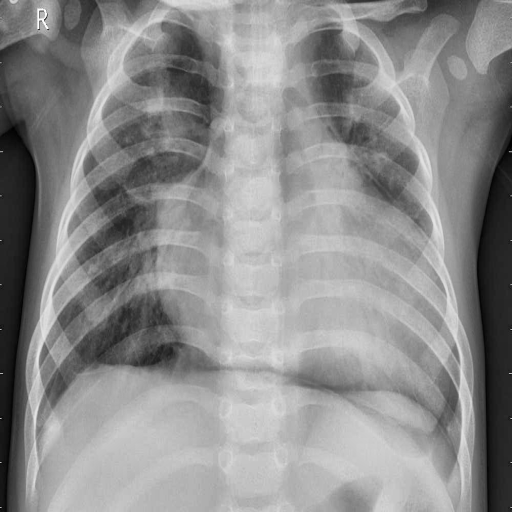
Finding: PNEUMONIA